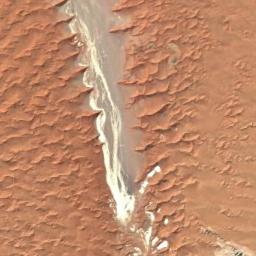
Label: desert